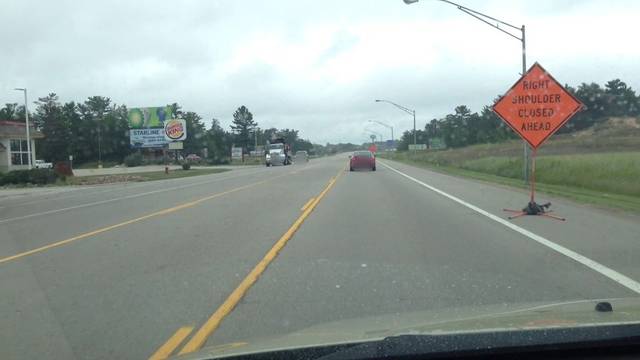
Region: United States
Coordinates: 45.95, -86.258